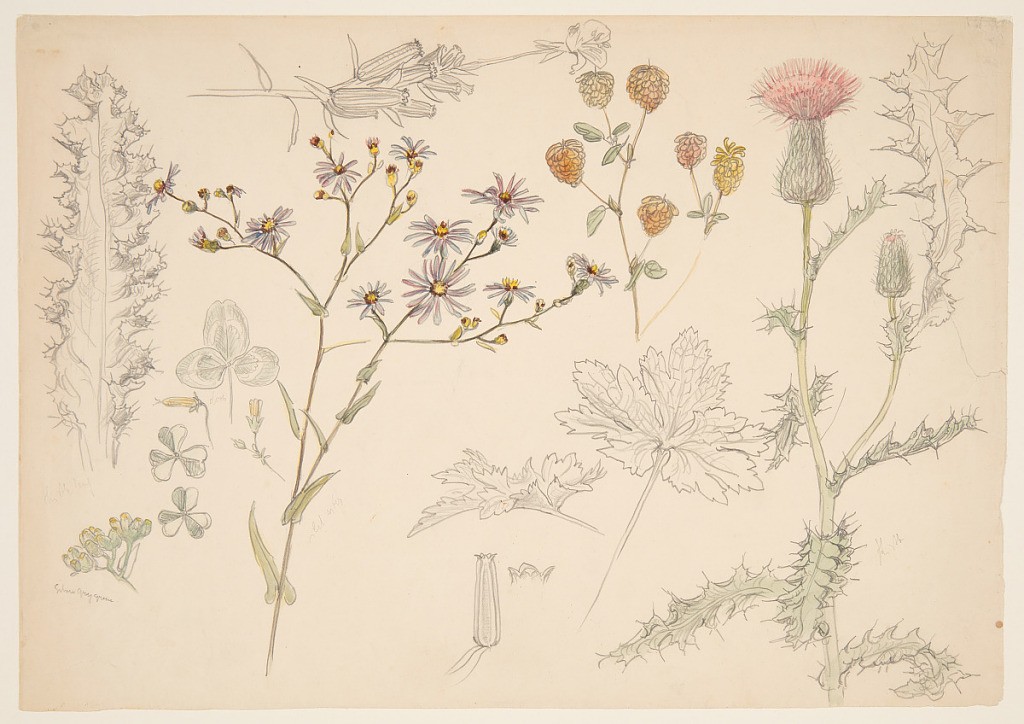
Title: Studies of Meadow Flowers
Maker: Samuel Colman, American, 1832–1920
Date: ca. 1880
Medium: Brush and watercolor, graphite on cream wove paper
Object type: Drawing
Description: A thistle, right, with sketches of its leaves, far right and left. A wild aster, clover, and cowslip, center, with notes on colors.